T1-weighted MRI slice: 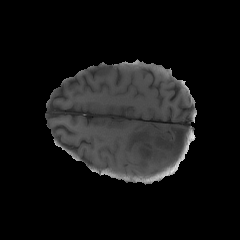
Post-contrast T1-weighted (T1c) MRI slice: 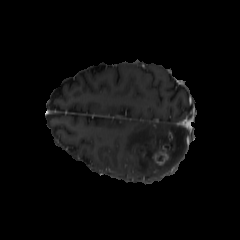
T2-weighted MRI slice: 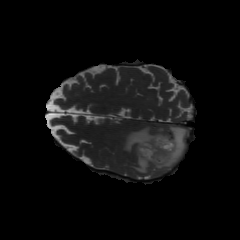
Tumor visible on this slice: yes